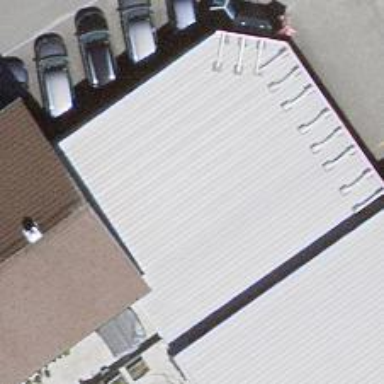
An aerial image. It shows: Car repair shop.